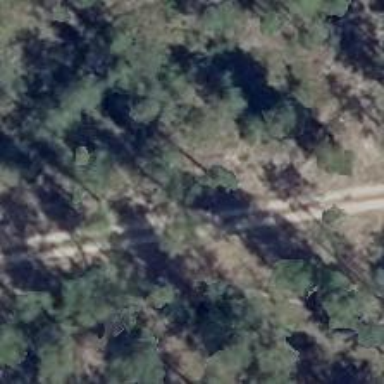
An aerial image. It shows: Sandy track road with grade4 tracktype.